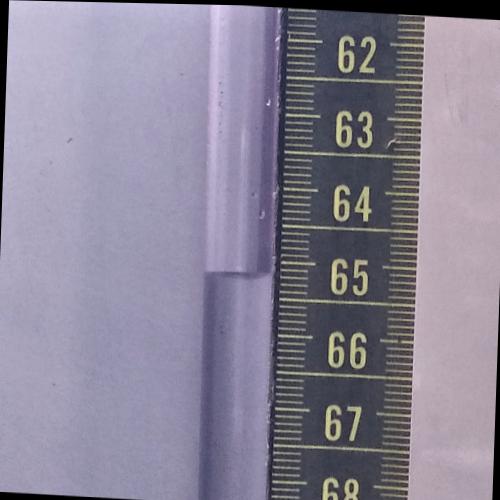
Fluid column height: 65.2 cm